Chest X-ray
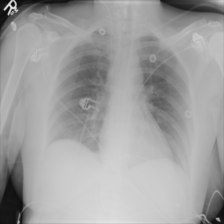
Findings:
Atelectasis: negative
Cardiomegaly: negative
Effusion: negative
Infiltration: negative
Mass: negative
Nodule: negative
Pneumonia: negative
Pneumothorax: negative
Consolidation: negative
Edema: negative
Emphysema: negative
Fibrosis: negative
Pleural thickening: negative
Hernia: negative